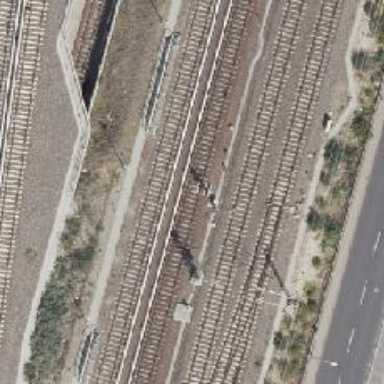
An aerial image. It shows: Railway signal.